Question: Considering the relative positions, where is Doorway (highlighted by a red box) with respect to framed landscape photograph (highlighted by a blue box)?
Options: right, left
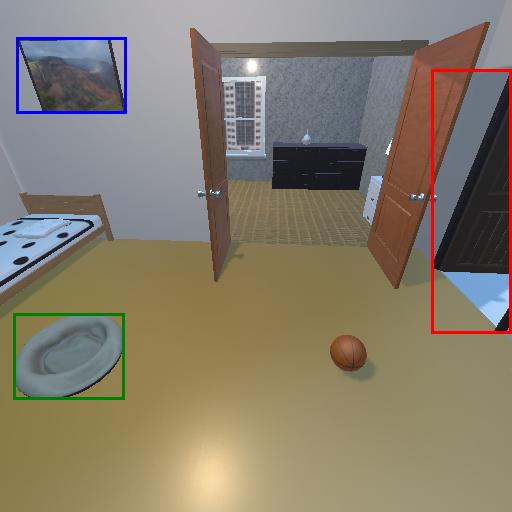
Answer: right